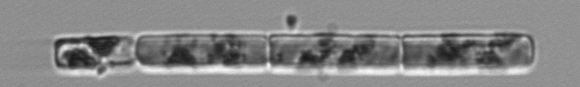
Label: Guinardia_delicatula